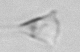
Label: Asterionellopsis_glacialis